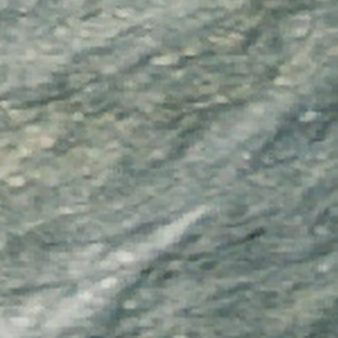
Label: other